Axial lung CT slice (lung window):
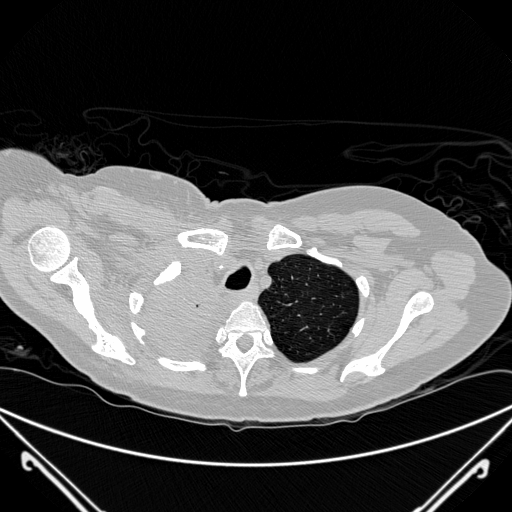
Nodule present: no